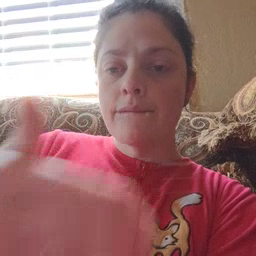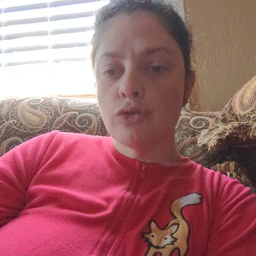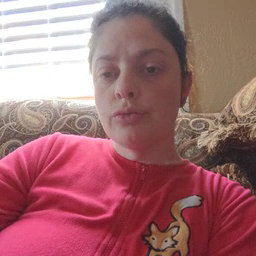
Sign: after